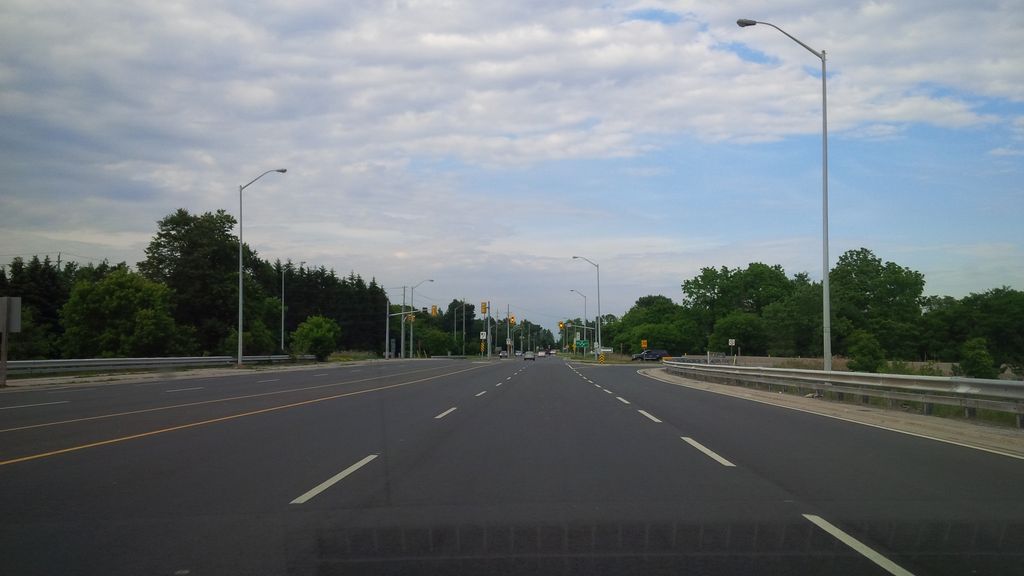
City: hamilton